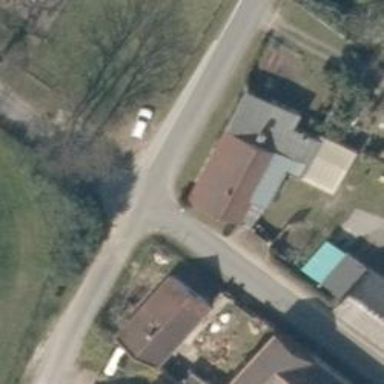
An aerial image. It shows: Smooth asphalt road in residential area.